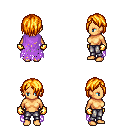
a pixel art fantasy rpg character, female body template, human, tanned skin, maroon tattered cape, metal pants, light blonde bangs hairstyle, gold gloves, four views (front, back, left, right), 2x2 character sprite sheet, small pixel art, hard edges, no anti-aliasing